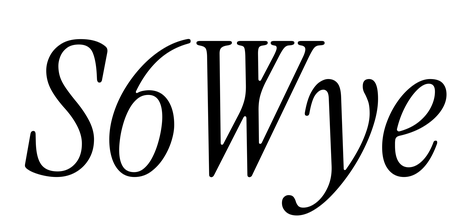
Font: InstrumentSerif-Italic